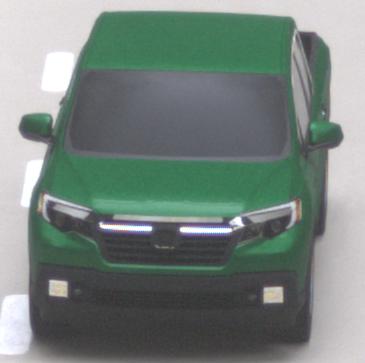
Make: Honda
Model: Ridgeline
Detailed model: Gen. 2
Model produced from: 2016
Model produced until: 2020
Doors: 4
Color: green
Road condition: dry road
Daytime: midday
Contrast: medium contrast